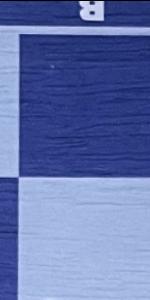
Label: Empty